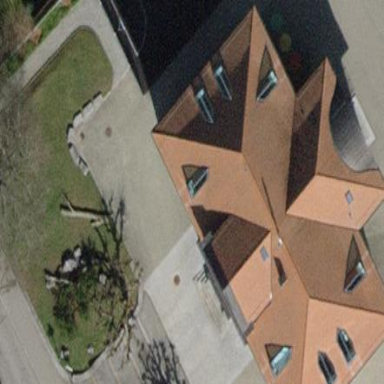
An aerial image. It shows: School building.